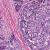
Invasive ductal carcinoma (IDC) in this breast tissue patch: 1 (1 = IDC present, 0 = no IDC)